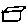
Label: square